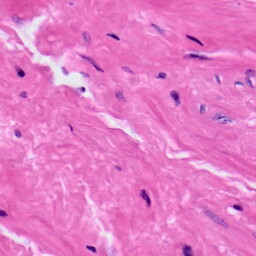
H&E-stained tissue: Prostate